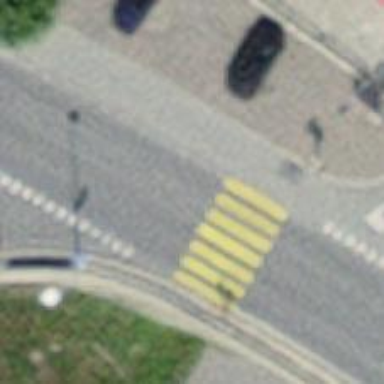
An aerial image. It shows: Marked uncontrolled crossing on the road.